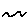
Label: zigzag